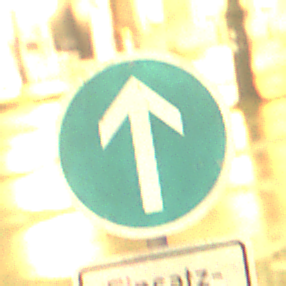
Verkehrszeichen: VorgeschriebeneFahrtrichtungGeradeaus
Zusatzzeichen unten: BesondereFahrzeugeUndTransportgueter3
Umgebung: Outdoor, Urban
Tageszeit: Night
Wetter: Overcast
Licht: Artificial
Jahreszeit: NotSpecified
Kontrast: MediumContrast